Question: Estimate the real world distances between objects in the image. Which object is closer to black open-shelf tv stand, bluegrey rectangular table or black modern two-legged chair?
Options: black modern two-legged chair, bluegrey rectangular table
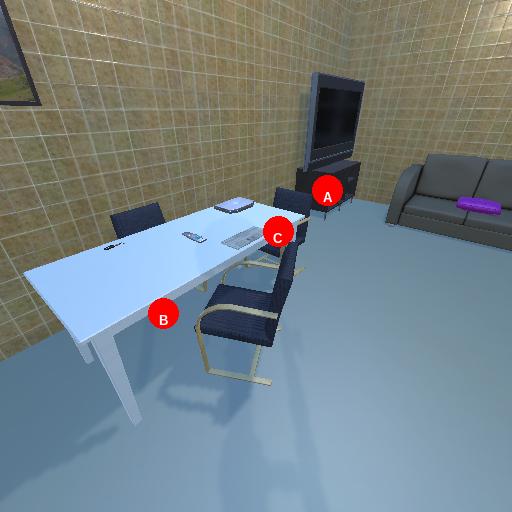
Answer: black modern two-legged chair